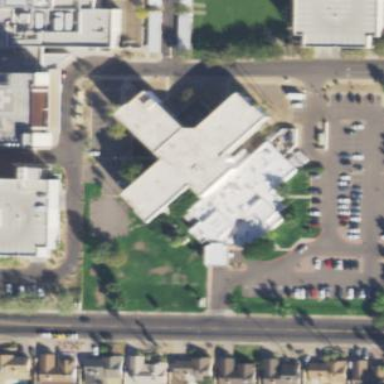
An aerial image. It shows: Healthcare clinic is depicted in the image.